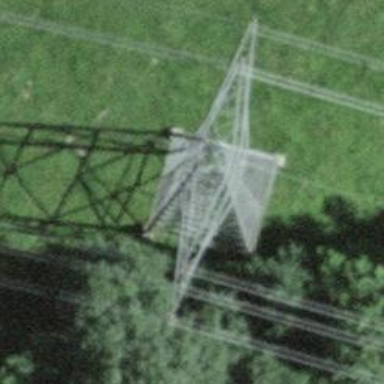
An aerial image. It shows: Power tower.